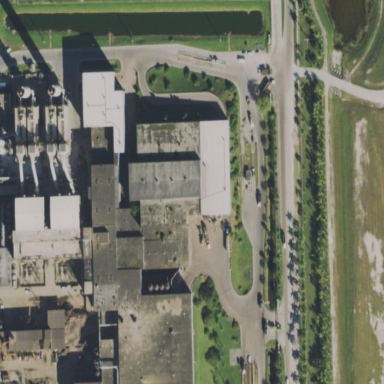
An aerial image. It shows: Industrial area with power plant.